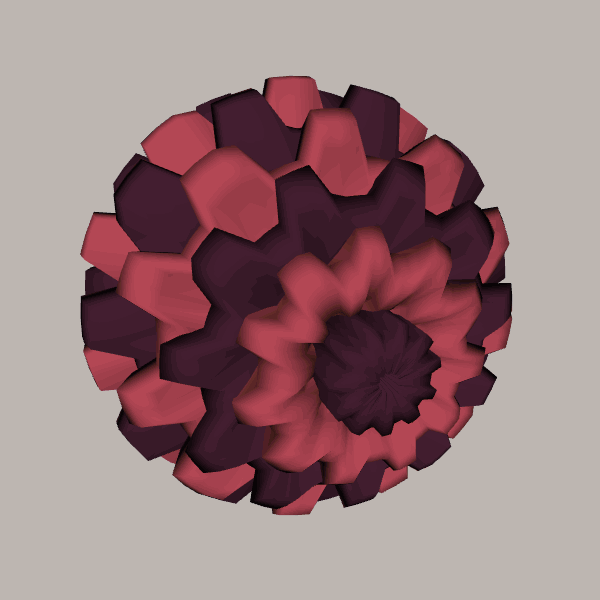
Background: light